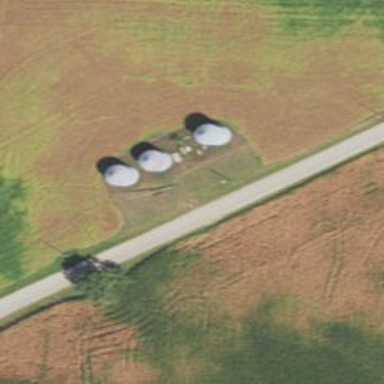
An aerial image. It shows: Silo.